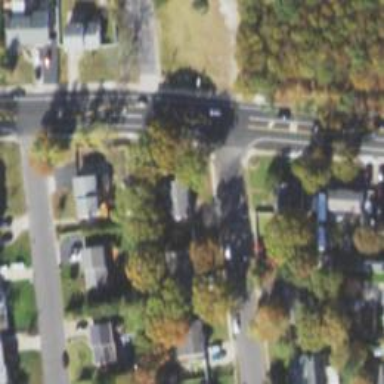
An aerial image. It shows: Marked road crossing.